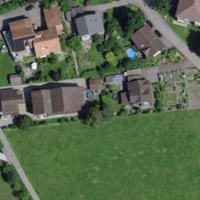
EUNIS habitat code: 54
Species observed at this site:
Lapsana communis